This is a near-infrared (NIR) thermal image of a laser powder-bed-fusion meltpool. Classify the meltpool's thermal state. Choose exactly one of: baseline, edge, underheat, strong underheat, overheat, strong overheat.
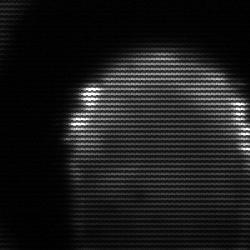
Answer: edge